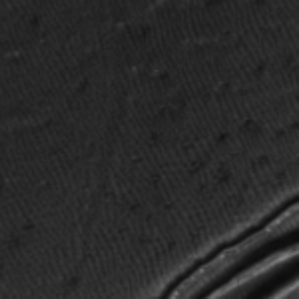
Label: frost